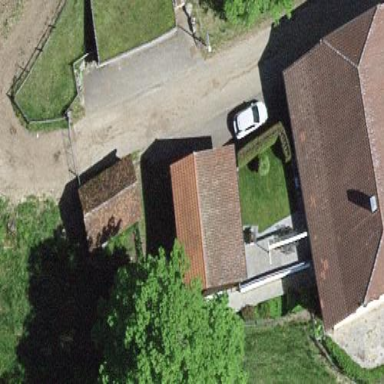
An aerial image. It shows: Barn.